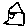
Label: house